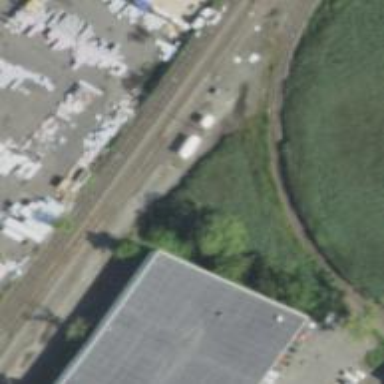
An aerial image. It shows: Outdoor signal box located along the railway.